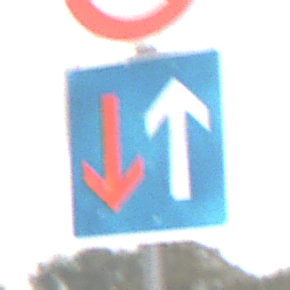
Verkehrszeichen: VorrangVorGegenverkehr
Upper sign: Geschwindigkeit30
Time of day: MorningAfternoon
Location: Outdoor (Nature)
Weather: Overcast
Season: NotSpecified
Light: Natural